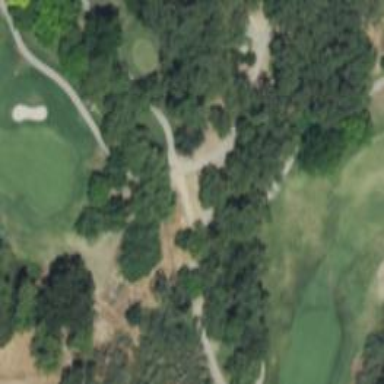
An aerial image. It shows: Pathway for golfing.